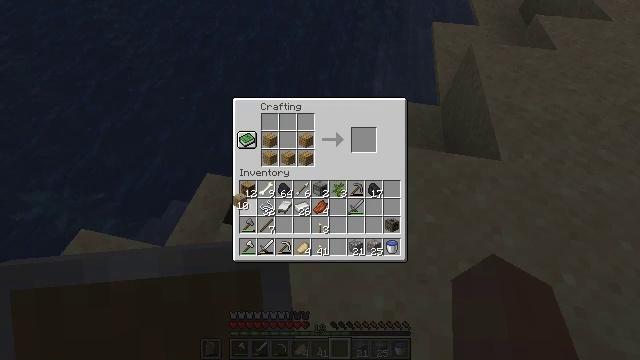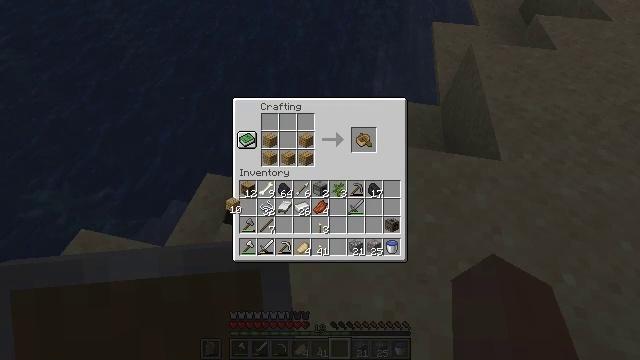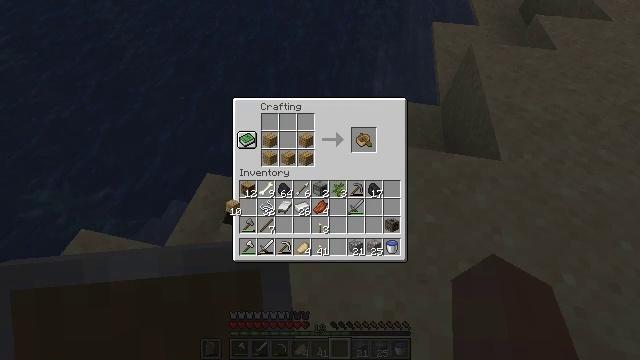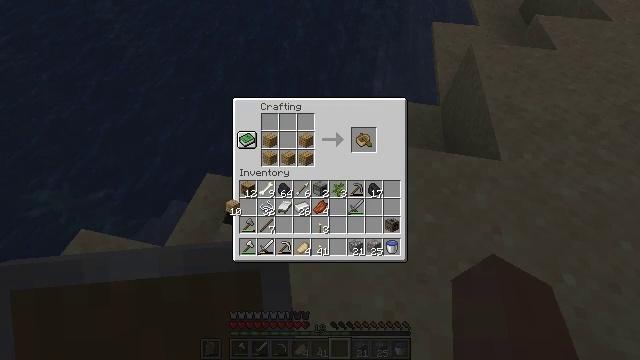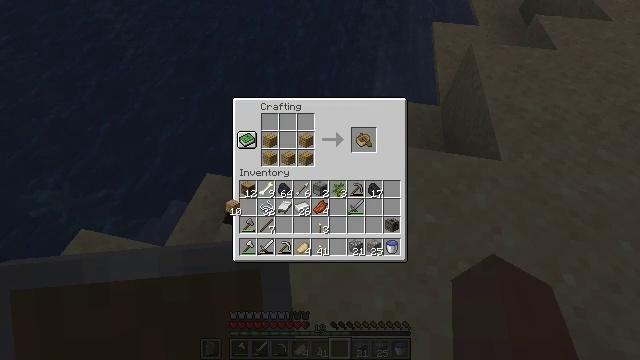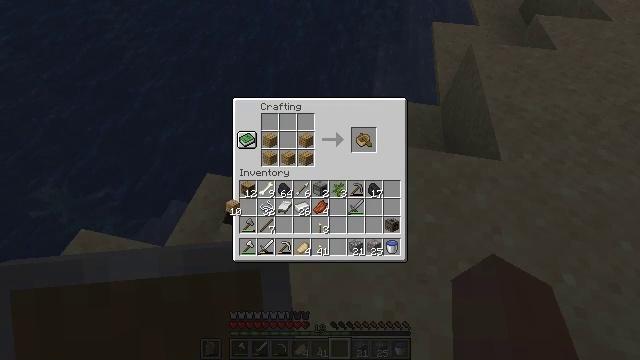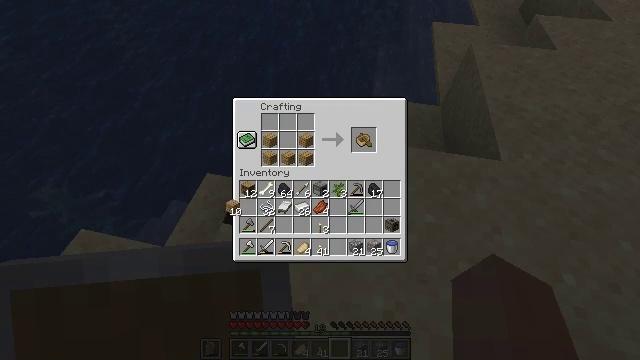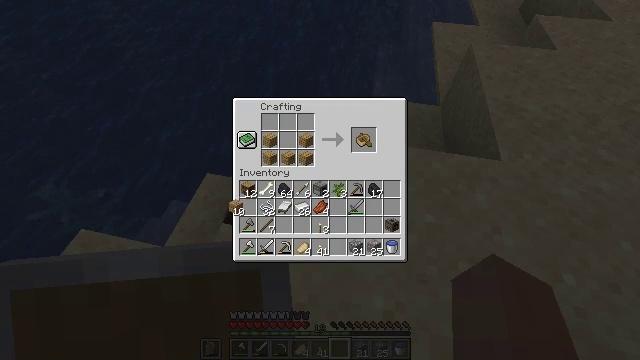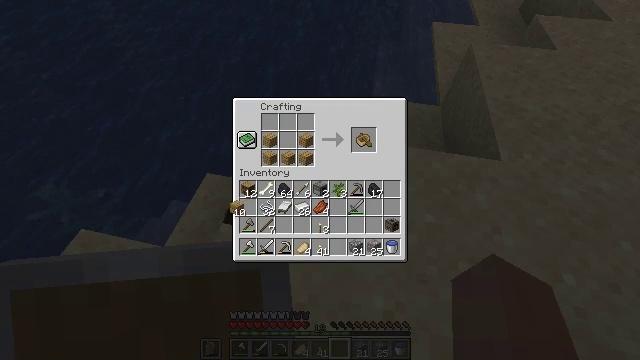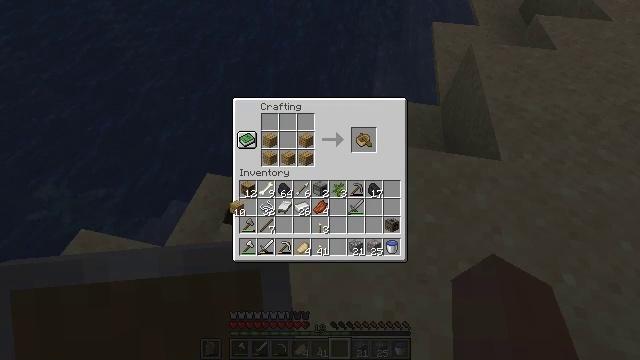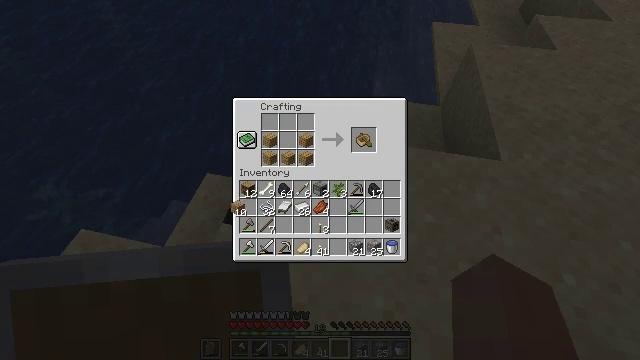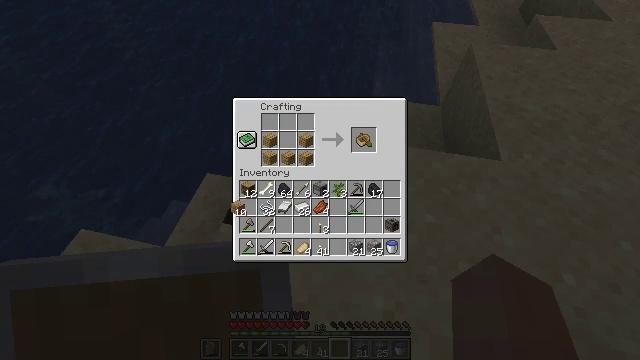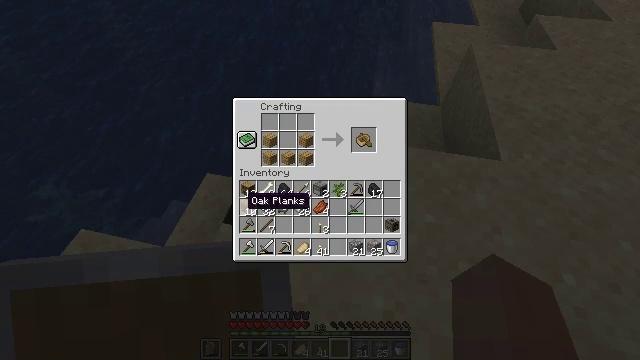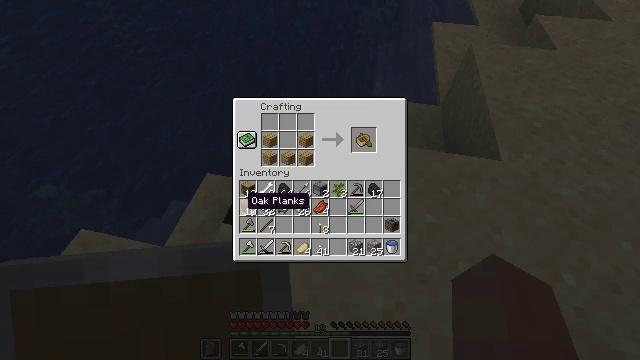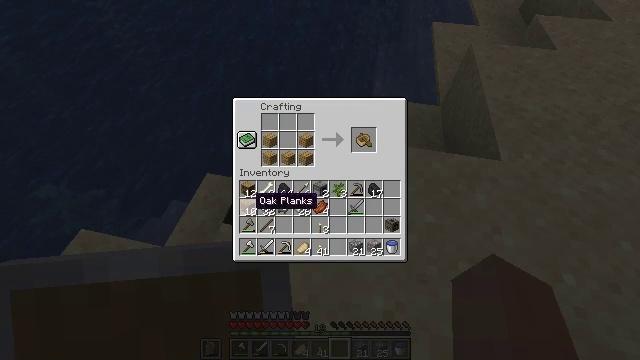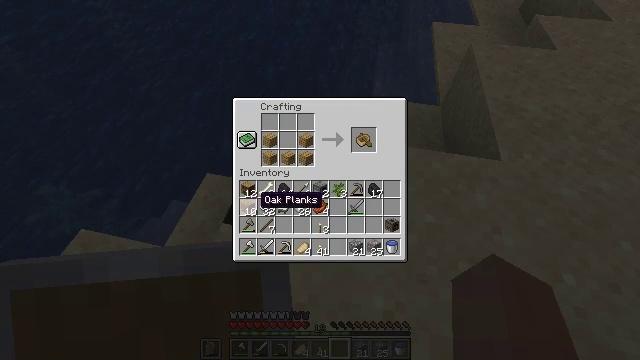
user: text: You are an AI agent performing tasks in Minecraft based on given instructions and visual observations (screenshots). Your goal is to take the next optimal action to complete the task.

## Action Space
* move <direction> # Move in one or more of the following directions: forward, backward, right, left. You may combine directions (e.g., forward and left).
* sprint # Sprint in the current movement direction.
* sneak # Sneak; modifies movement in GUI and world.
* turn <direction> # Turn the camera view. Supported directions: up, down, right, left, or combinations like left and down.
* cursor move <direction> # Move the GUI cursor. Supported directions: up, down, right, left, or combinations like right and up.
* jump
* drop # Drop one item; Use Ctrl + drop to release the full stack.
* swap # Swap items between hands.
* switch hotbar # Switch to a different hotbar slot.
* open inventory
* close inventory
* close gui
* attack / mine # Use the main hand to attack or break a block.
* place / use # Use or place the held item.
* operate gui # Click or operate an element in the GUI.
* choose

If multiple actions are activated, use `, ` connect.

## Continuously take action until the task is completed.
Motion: motion action
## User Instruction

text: Craft a oak boat.
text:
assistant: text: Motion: cursor move left
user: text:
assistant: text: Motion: no_op
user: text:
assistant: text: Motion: operate gui
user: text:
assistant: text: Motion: operate gui
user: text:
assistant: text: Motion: no_op
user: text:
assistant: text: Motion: no_op
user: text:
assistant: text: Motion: no_op
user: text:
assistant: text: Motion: no_op
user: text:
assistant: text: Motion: no_op
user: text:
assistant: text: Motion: operate gui
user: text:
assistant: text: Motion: operate gui
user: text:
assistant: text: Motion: no_op
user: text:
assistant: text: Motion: no_op
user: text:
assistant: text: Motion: cursor move right
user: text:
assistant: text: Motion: no_op
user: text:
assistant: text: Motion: no_op
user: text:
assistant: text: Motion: no_op
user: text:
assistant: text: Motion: sneak, cursor move right and up
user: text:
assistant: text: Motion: sneak, cursor move right and up
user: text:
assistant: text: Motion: sneak, cursor move right and up
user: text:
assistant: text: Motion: sneak
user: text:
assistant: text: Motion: sneak
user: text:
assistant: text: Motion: sneak
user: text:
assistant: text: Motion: sneak, operate gui
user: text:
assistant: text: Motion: sneak, operate gui
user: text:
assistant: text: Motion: sneak
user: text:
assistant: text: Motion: sneak
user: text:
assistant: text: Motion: sneak
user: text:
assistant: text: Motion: sneak